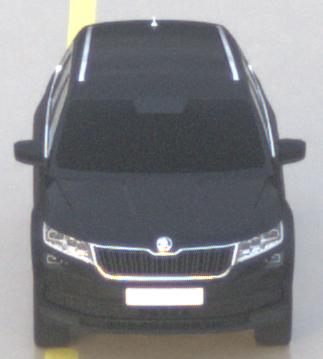
Make: Skoda
Model: Kodiaq 1.4 TSI
Detailed model: Kodiaq
Model produced from: 2017/03
Model produced until: 2018/05
Doors: 5
Color: black
Road condition: wet road
Daytime: sunrise or sunset
Contrast: low contrast